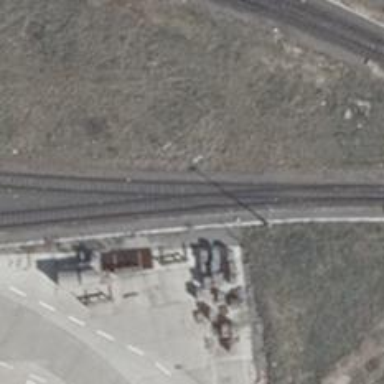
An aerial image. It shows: Railway switch.